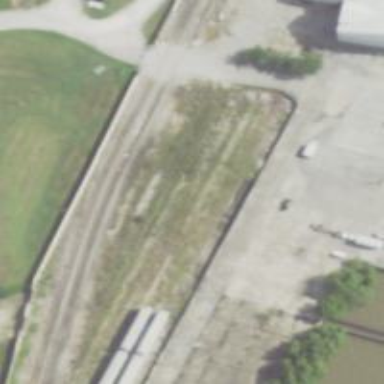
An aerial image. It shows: Railway yard used for storage.